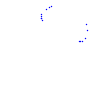
Particle: kaon